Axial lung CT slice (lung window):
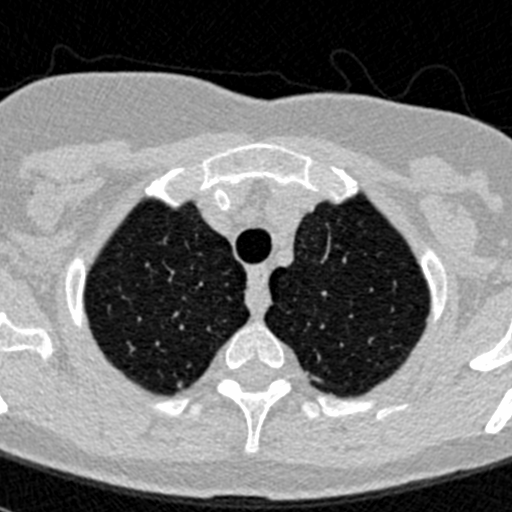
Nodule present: yes
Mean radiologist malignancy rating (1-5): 3